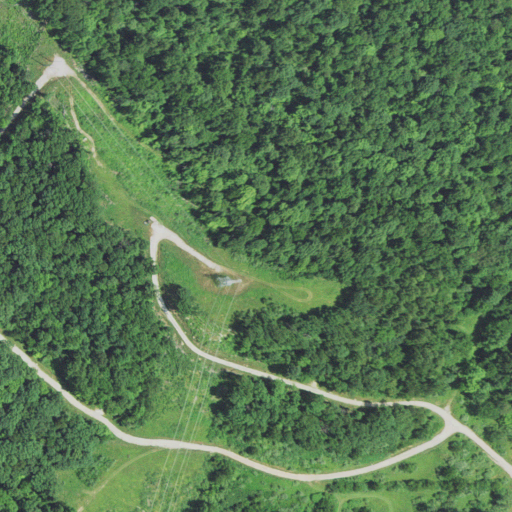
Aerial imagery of mountain in West Virginia named Johnny Knob containing deciduous forest, pasture, and mixed forest